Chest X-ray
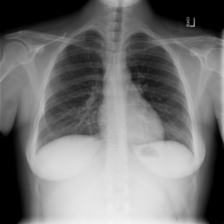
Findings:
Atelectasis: negative
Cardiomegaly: negative
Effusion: negative
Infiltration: negative
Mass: negative
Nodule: negative
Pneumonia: negative
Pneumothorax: negative
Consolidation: negative
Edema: negative
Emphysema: negative
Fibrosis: negative
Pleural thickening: negative
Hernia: negative